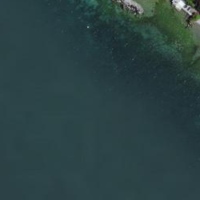
EUNIS habitat code: 14
Species observed at this site:
Erigeron karvinskianus